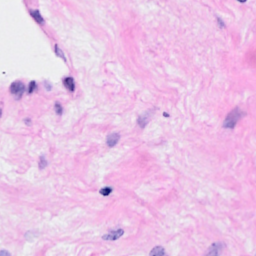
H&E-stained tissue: Breast